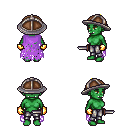
a pixel art fantasy rpg character, female body template, orc, green skin, maroon tattered cape, metal pants, gold short mohawk hairstyle, chain helm, gold gloves, dagger, four views (front, back, left, right), 2x2 character sprite sheet, small pixel art, hard edges, no anti-aliasing